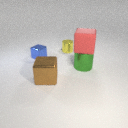
large green metal cylinder to the right of small yellow metal cylinder